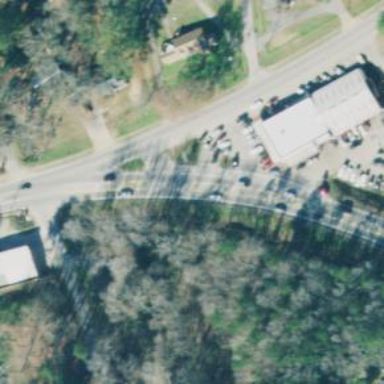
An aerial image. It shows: Asphalt road with secondary link designation.